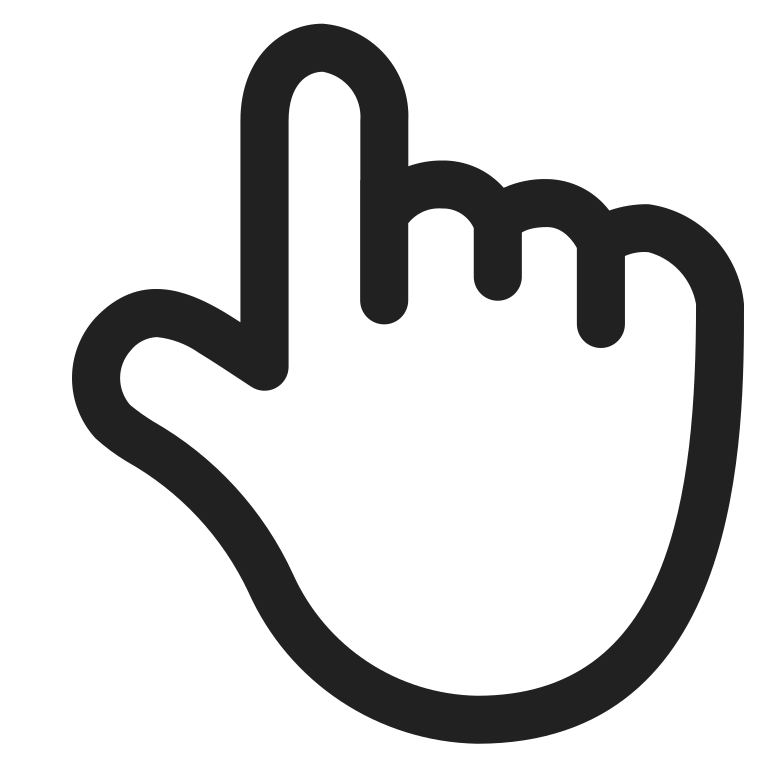
backhand index pointing up high contrast default